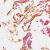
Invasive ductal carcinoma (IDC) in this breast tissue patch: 0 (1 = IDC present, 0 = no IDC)